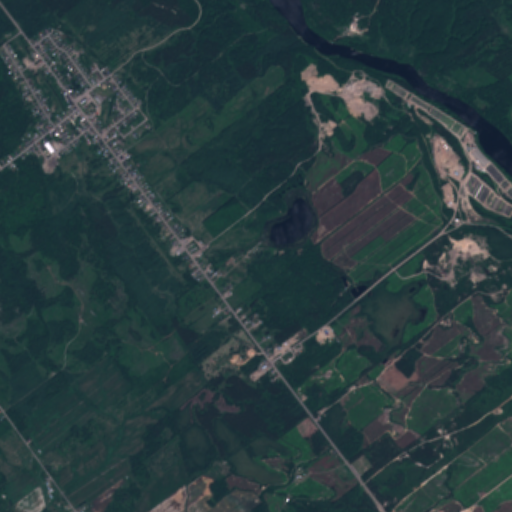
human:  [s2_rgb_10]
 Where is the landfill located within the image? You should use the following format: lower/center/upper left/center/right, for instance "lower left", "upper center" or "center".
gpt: The landfill is located in the lower right of the image.
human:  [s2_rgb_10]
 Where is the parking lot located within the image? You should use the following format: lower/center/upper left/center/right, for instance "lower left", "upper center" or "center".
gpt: The parking lot is located in the upper left of the image.
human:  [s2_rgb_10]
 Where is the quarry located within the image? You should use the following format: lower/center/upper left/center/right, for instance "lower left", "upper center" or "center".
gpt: The quarry is located in the center right of the image.
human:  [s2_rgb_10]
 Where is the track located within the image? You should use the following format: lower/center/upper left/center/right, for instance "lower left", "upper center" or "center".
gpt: There is no track in the image.